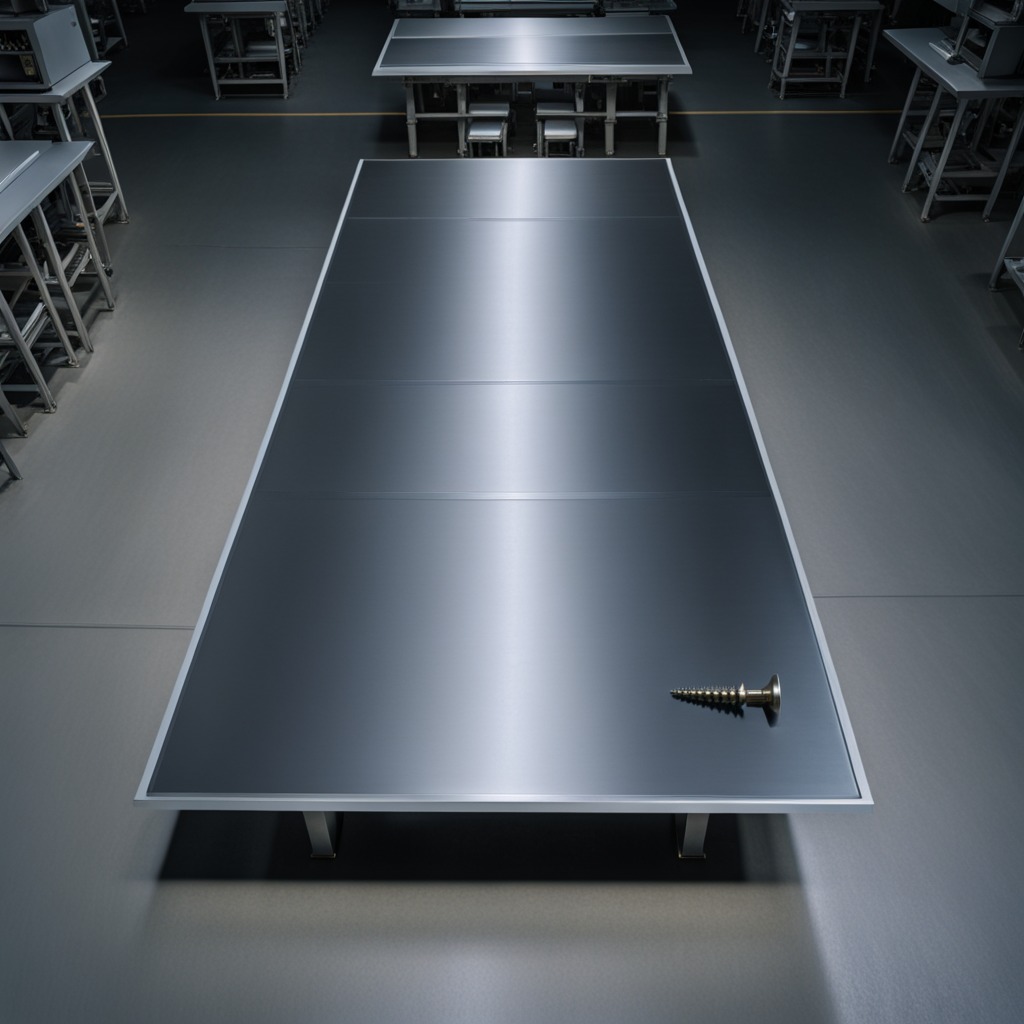
A metal screw is lying on the tabletop in the basement in the evening.